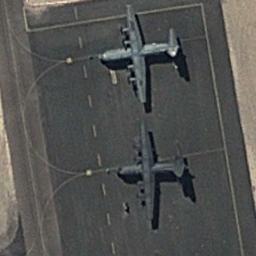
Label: airplane